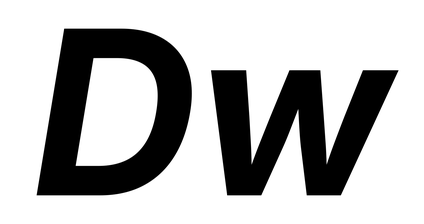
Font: Inter-Italic_Bold_Italic